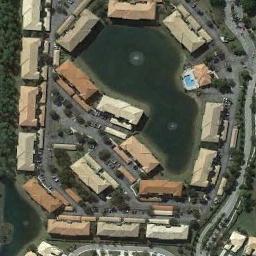
Label: residential